Field crop: tomato
Growth stage: 2
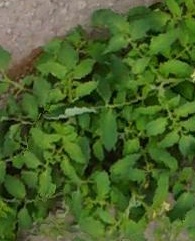
Species: tomato